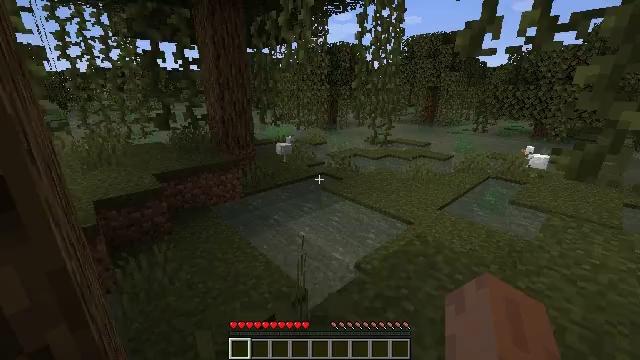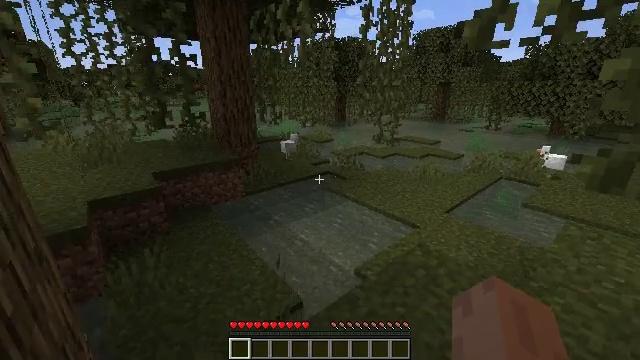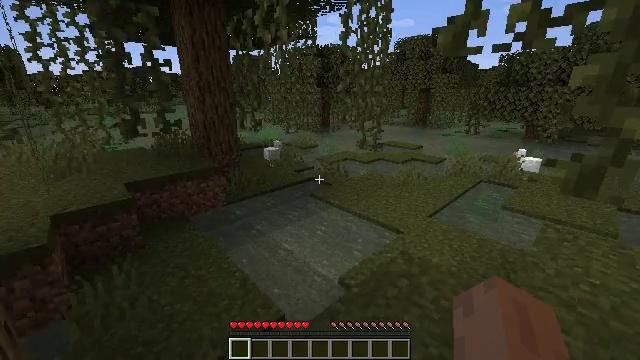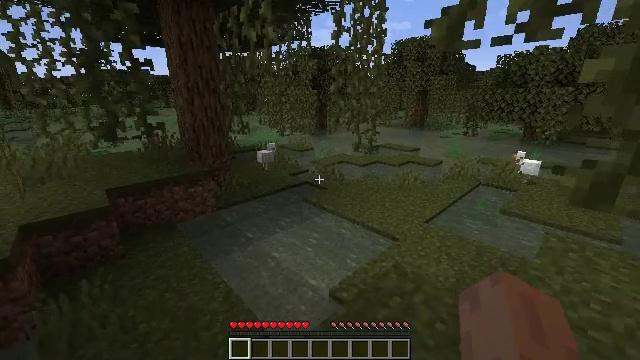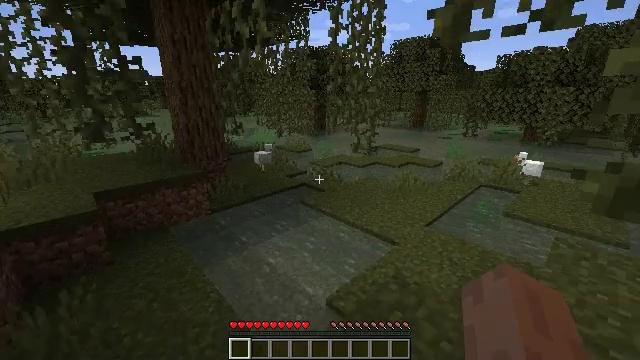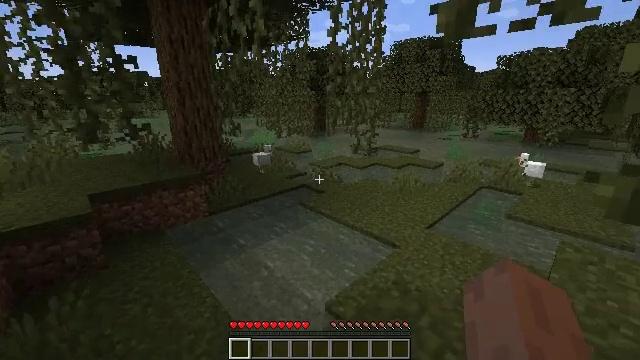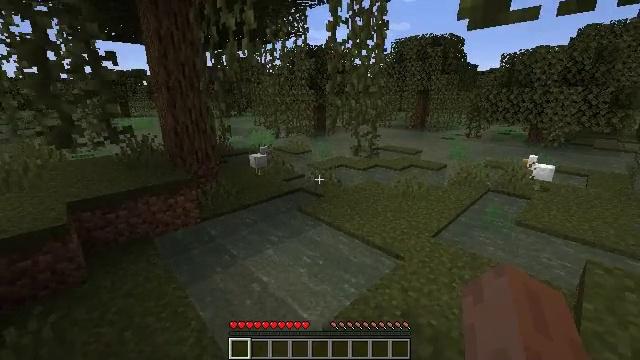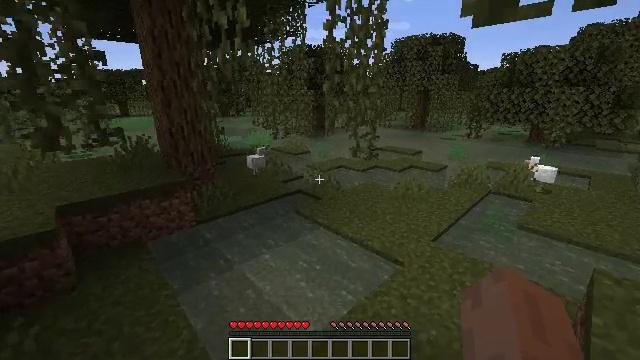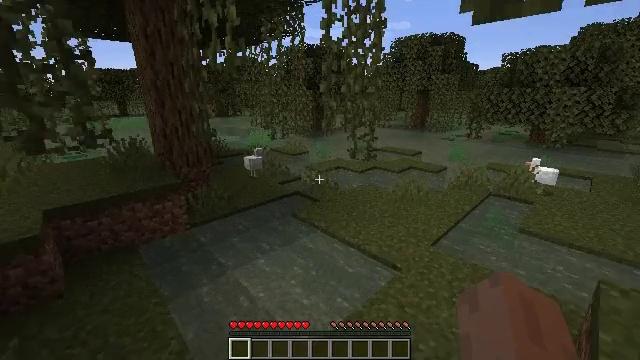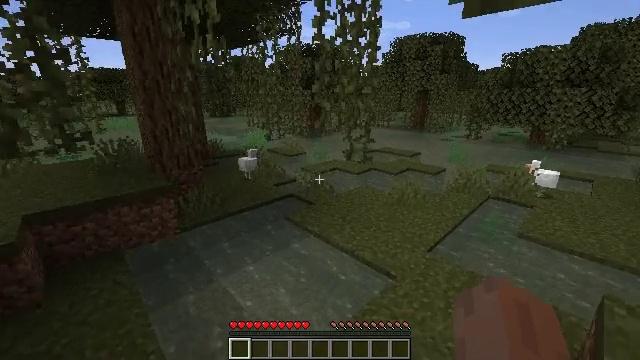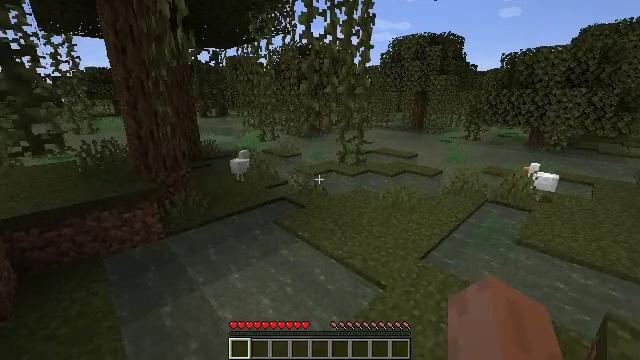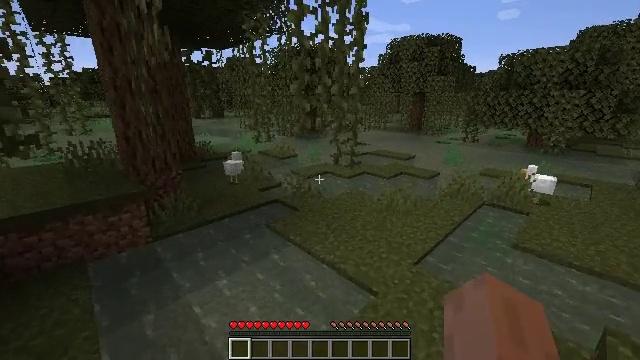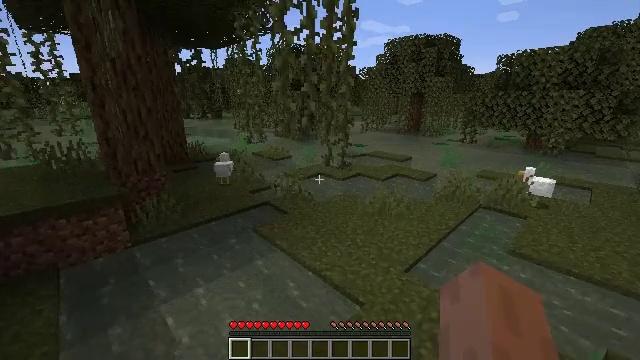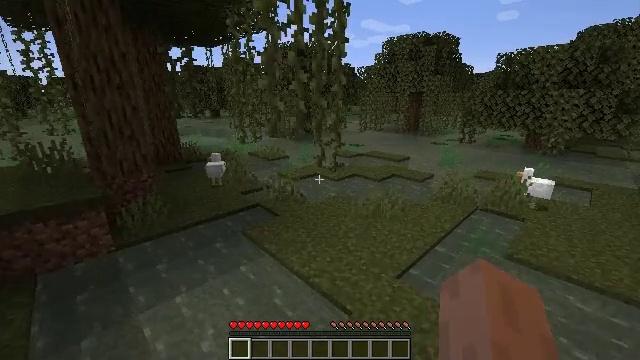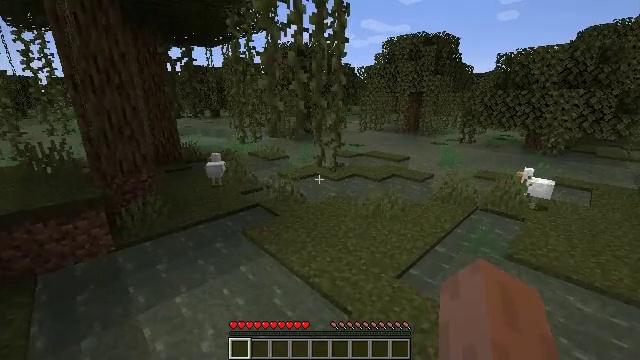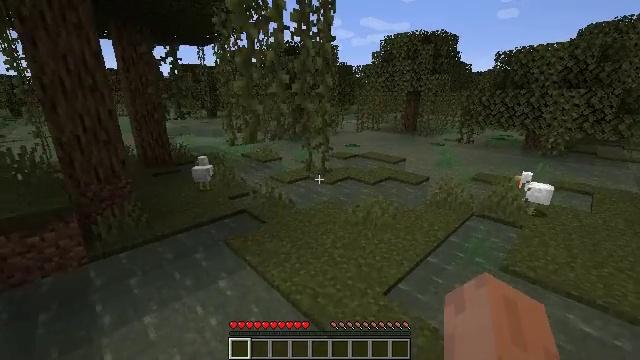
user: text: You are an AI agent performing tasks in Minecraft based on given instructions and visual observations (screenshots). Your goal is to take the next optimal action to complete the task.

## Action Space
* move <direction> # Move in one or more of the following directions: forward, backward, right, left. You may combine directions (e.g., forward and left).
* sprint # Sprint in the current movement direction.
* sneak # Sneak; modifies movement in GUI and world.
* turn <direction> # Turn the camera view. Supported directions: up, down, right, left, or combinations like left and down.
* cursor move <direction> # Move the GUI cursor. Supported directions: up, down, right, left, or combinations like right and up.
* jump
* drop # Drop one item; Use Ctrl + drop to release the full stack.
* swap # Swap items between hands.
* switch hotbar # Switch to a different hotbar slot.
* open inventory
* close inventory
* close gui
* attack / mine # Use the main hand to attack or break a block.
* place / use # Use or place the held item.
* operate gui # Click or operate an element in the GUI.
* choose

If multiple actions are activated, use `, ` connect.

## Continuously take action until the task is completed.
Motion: motion action
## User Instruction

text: Pick up a blue orchid.
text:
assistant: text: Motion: move forward and move right
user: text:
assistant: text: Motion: move forward and move right, turn right and up
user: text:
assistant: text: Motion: move forward
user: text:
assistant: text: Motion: move forward
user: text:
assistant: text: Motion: move forward
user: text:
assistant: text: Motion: move forward
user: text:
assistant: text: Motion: move forward and move right
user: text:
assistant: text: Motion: move forward and move right
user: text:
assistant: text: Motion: move forward and move right
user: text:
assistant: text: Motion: move forward and move right
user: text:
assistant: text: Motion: move forward and move right
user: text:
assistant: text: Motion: move forward and move right
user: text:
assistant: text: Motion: move forward and move right
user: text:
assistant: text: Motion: move forward and move right
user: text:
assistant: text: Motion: move forward and move right
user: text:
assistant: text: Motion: move forward and move right
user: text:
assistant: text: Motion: move forward
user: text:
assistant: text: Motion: move forward
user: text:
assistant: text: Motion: move forward
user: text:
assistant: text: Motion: move forward, sprint
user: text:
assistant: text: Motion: move forward, sprint
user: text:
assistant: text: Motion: move forward, sprint
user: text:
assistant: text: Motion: move forward, sprint
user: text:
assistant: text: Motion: move forward, sprint, turn left
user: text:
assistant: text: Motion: move forward, sprint, turn left
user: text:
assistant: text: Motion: move forward, sprint, turn left and up
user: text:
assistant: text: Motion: move forward, sprint, turn left and up
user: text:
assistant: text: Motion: move forward, sprint, turn left
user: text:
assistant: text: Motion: move forward, sprint, turn left
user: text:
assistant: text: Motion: move forward, sprint, turn left